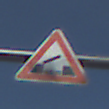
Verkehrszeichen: BeweglicheBruecke
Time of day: MorningAfternoon
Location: Outdoor (Nature)
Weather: PartlyCloudy
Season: NotSpecified
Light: Natural